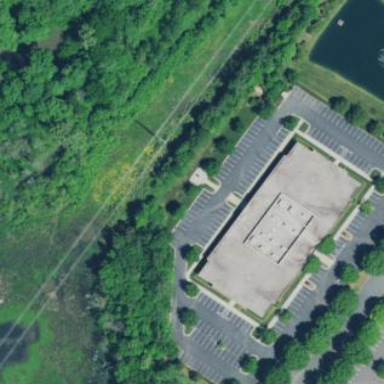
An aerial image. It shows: Commercial building.